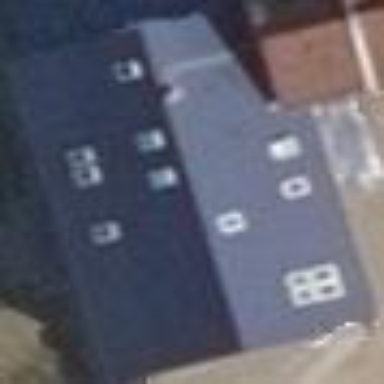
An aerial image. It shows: Part of building.